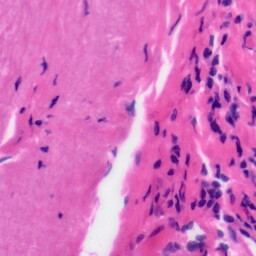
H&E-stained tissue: Tonsil